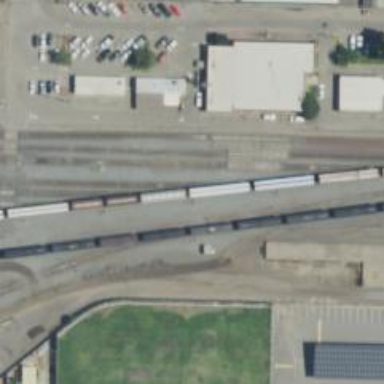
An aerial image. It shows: Railway yard.